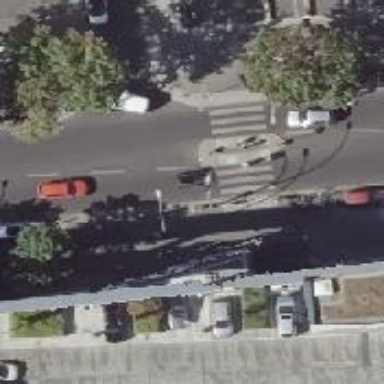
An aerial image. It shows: Tertiary road with asphalt surface. There are separate sidewalks on both sides. The parking lanes on both sides are parallel and on-kerb.